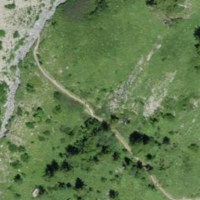
EUNIS habitat code: 32
Species observed at this site:
Chamaenerion angustifolium